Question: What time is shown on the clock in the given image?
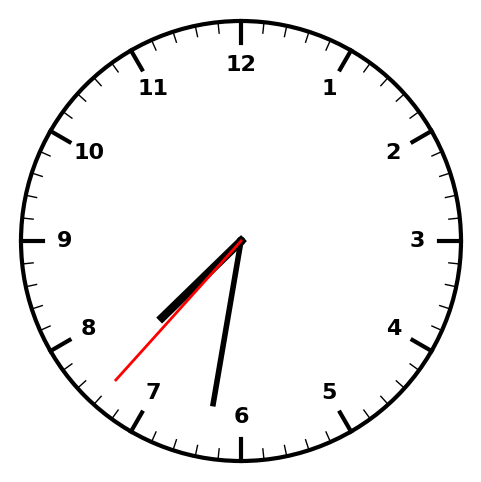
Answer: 07:31:37